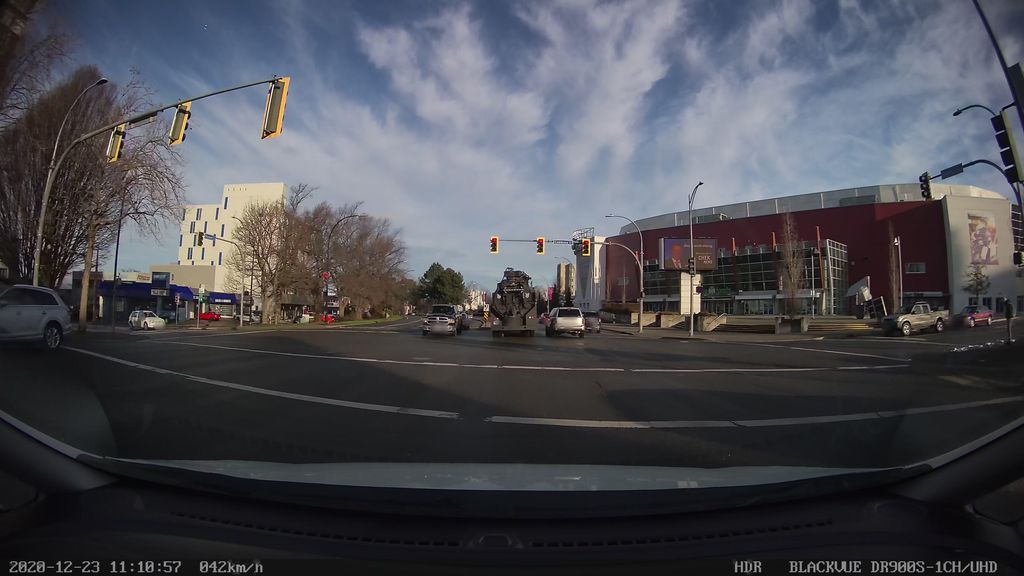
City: victoria